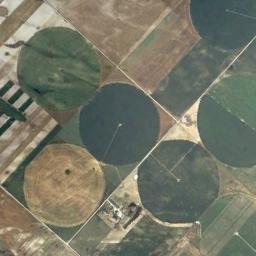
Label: circular_farmland